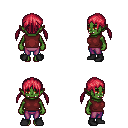
a pixel art fantasy rpg character, female body template, orc, green skin, maroon sleeveless shirt, magenta pants, ruby red twin-tailed hairstyle, black shoes, four views (front, back, left, right), 2x2 character sprite sheet, small pixel art, hard edges, no anti-aliasing